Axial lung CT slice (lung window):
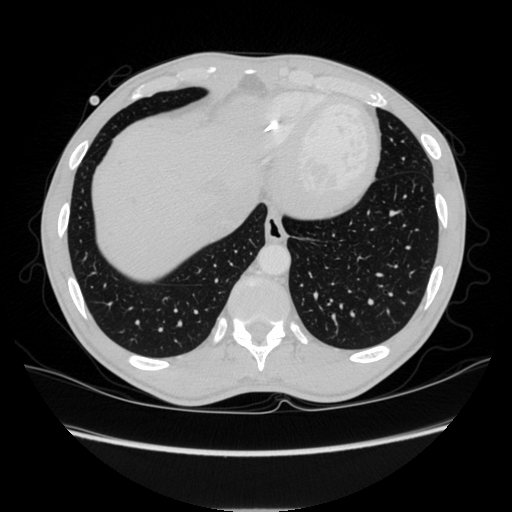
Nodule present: no